Interaction volume radius: 5 \u00c5
Interaction volume height: 15 \u00c5
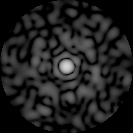
Disorder parameter: 0.88